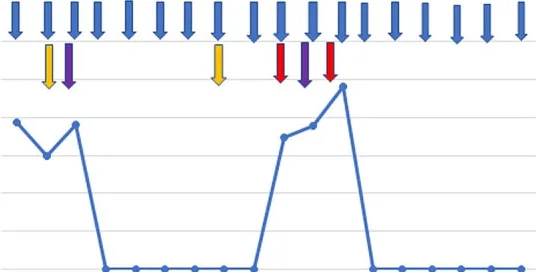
Trends of APL cells counts in CSF.
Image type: pathology (immunostaining)